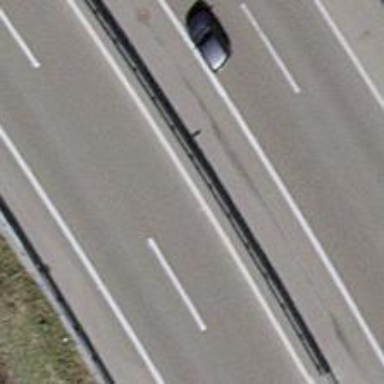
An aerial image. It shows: Asphalt motorway passing through tunnel.